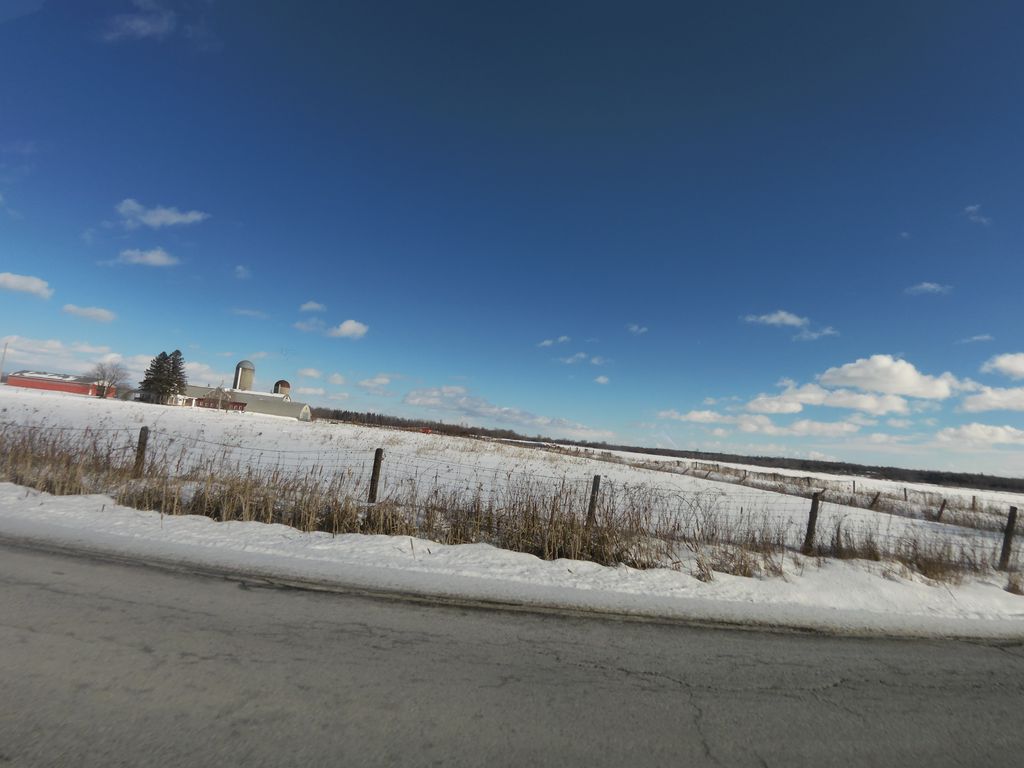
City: ottawa-gatineau